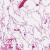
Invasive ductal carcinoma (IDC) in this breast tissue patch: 0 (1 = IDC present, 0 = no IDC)